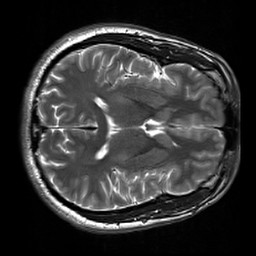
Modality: T2w
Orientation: axial
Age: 24
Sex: male
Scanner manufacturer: siemens
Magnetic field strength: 3 T
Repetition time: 7 s
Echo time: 0.09 s